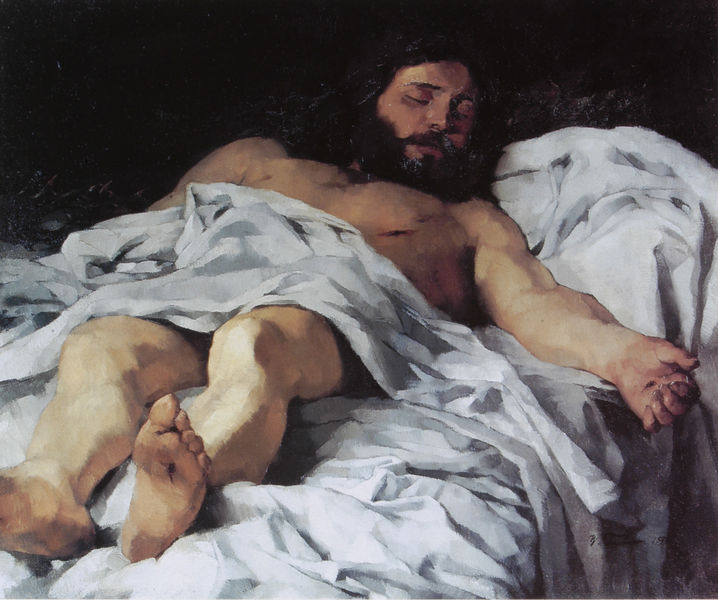
Titel: Der vom Kreuz genommene Christus
Künstler: Heinrich Wilhelm Trübner
Standort: Stuttgart
Institution: Staatsgalerie
Schlagwörter: dunkel, fuß, gemälde, hand, haut, kopf, körper, lendenschurz, mann, nackt, schatten, schlaf, weiß, wunde, ocker, braun, brust, degas, finger, grau, haar, hintergrund, licht, mund, nase, schwarz, stirn, tuch, malerei, bart, arm, arme, augen, bärtig, falten, gesicht, inkarnat, leiche, leinen, mensch, tod, tot, toter, vollbart, bild, bildnis, hände, öl, haare, realismus, stoff, stoffe, tücher, decke, kontrast, lippen, rosa, helldunkel, beine, bein, füße, ruhig, wangen, ruhe, liegen, schlafen, schlafend, naturalismus, perspektive, leine, risse, kissen, lanze, falte, muskeln, manet, bett, faltenwurf, halbakt, laken, knie, liegend, zehen, geschlossen, lider, flucht, blut, courbet, leblos, schnitt, schwarzweiss, stich, seite, diagonal, karfreitag, trübner, firnis, betttuch, dukel, ausgestreckt, bahre, bettlaken, christus, christusfigur, fusssohle, fusssohlen, garb, grab, grav, helldunkels, jesus, jesus christus, kreuzabnahme, kreuzigung, leichentuch, leichnam, mantegna, mantegna-zitat, mudn, narbe, ostern, pieta, scharz-weiss, schlaff, schwarzweisskontrast, skandal, sohle, sterben, stigma, stigmata, stigmatation, stirm, tos, totenbett, toter christus, untersicht, verkürzung, verstorben, wunden, wundmal, wundmale, zitat, aufgebahrt, fluchtperspektive, leinentuch, friedlich, schläft, male, seitenwunde, doof, christud, falen, hhar, kt, toter chrsitus